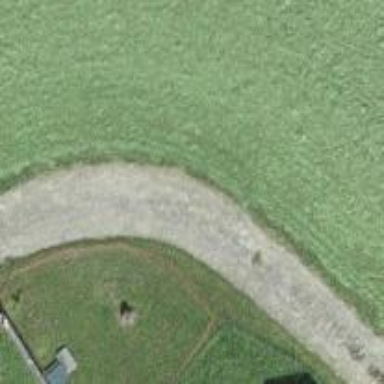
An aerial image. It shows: Well-maintained track road with grade 1 tracktype.